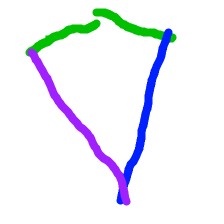
Shape: kite